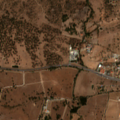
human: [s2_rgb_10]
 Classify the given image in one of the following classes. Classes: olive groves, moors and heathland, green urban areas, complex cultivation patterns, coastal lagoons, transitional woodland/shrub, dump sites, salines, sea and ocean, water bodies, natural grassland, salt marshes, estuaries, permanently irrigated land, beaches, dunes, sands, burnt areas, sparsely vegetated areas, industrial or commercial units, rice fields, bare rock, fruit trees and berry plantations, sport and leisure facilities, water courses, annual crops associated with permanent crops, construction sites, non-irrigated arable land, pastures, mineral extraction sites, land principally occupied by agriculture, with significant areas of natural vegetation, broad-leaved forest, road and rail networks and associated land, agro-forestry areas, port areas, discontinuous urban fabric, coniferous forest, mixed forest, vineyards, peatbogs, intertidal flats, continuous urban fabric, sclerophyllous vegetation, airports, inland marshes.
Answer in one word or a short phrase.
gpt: discontinuous urban fabric, non-irrigated arable land, annual crops associated with permanent crops, agro-forestry areas, broad-leaved forest